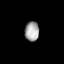
Tissue: lung
Cell type: Smooth muscle cells
Senescence score: 0.5838
Nuclear area (px): 274
Mean DAPI intensity: 163.062